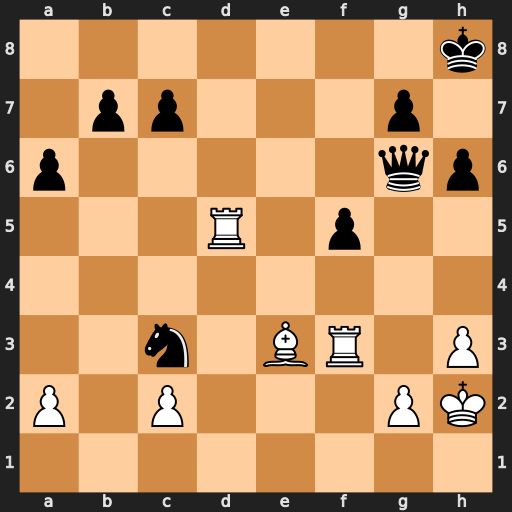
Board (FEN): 7k/1pp3p1/p5qp/3R1p2/8/2n1BR1P/P1P3PK/8
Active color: w
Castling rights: -
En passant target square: -
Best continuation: Rd8+ Kh7 Rg3 Qf7 Bd4